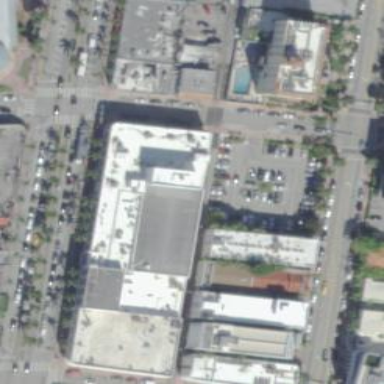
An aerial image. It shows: Building that is part of fitness center on leisure land.